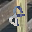
Label: 8